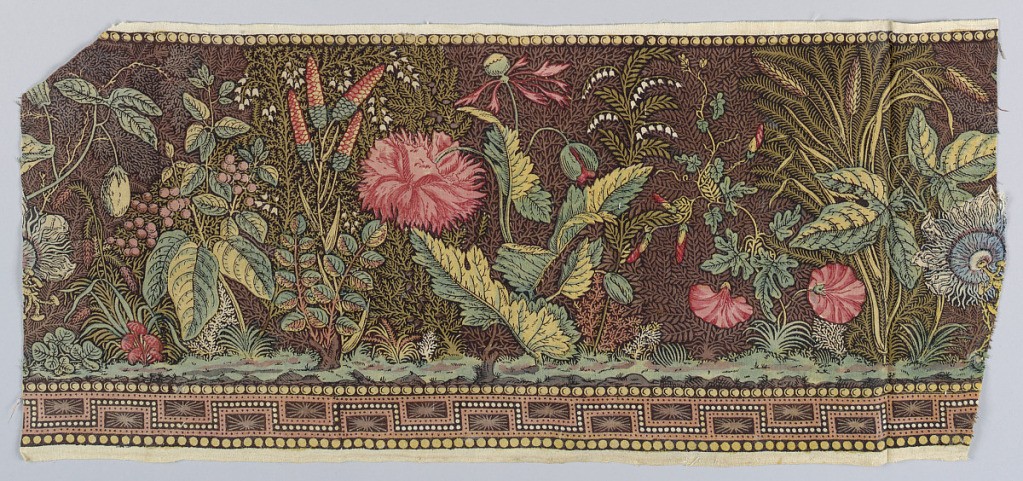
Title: Border
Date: late 18th century
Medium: cotton Technique: madder colors block printed, yellow and blue applied by brush, plain weave foundation
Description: Horizontal border of plants growing in a dimensional landscape. Spaces between plants filled with a fine twiggy branch on a black background.